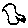
Label: bird